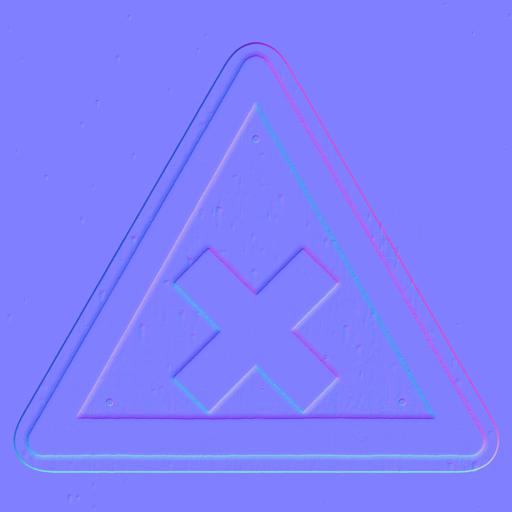
black cross danger irritant sign warning yellow